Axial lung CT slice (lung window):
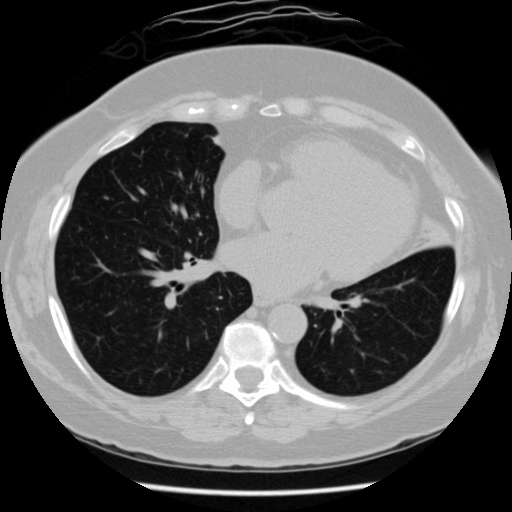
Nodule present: no